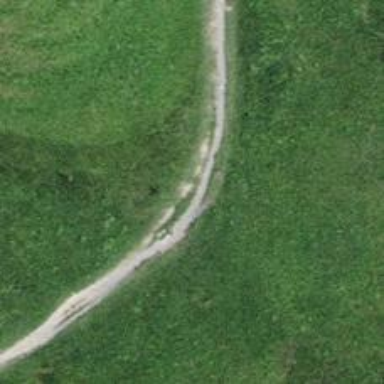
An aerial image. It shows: Pebblestone path.